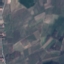
Land use / land cover class: PermanentCrop